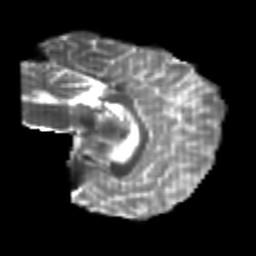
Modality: T2w
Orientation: sagittal
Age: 22
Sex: female
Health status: healthy
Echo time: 0.074 s